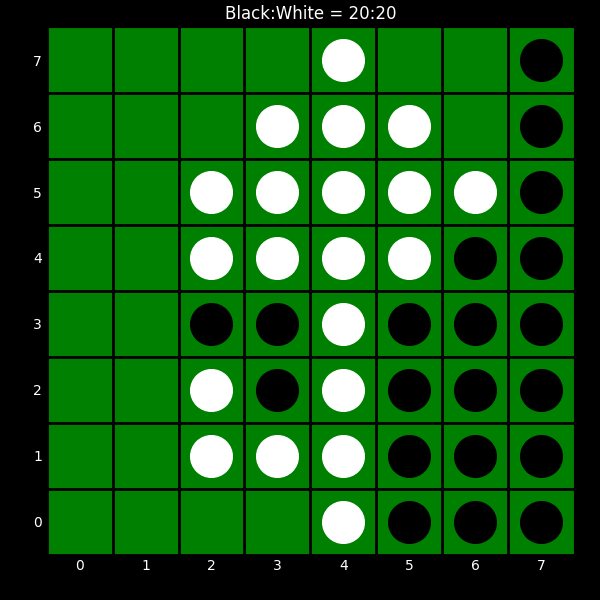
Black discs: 20
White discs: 20